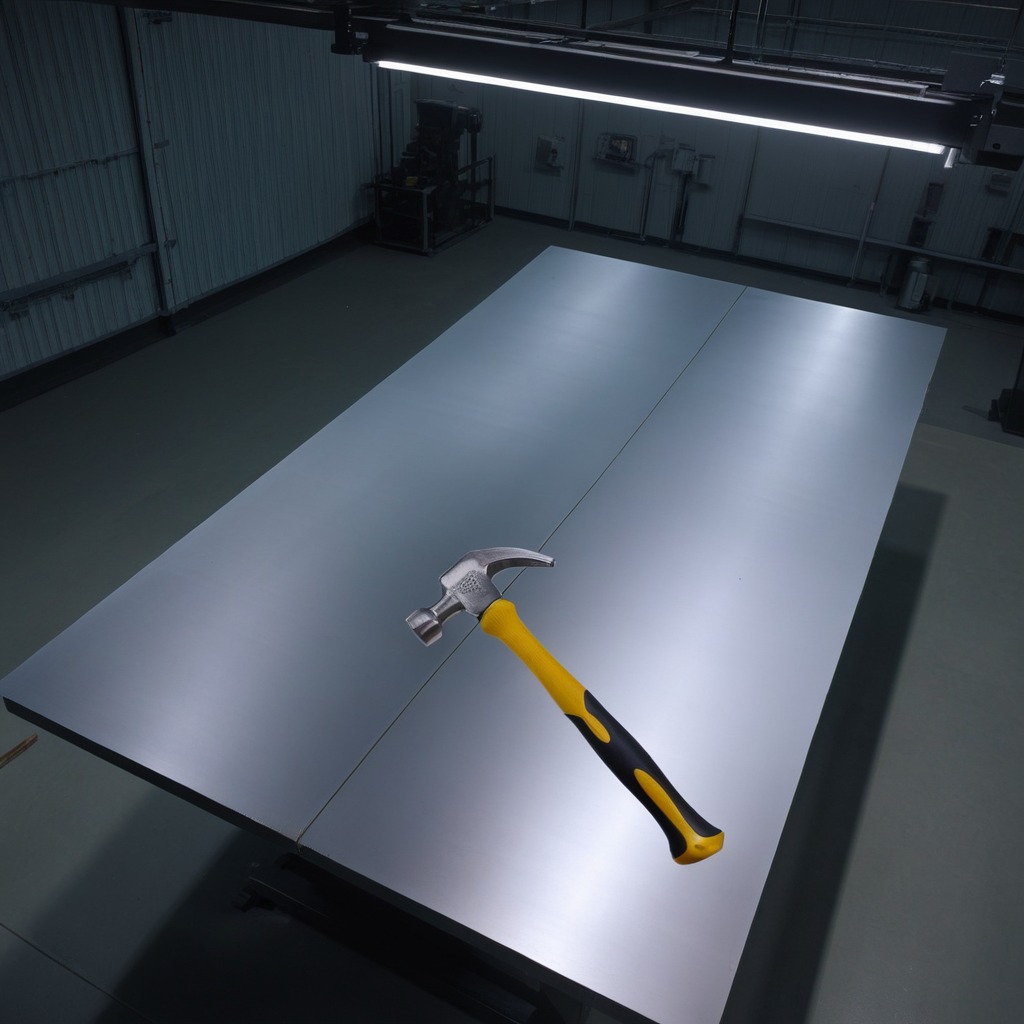
A hammer is lying on the tabletop in the basement in the evening.